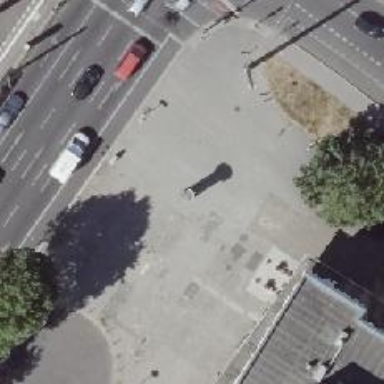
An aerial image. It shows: Column used for advertising.